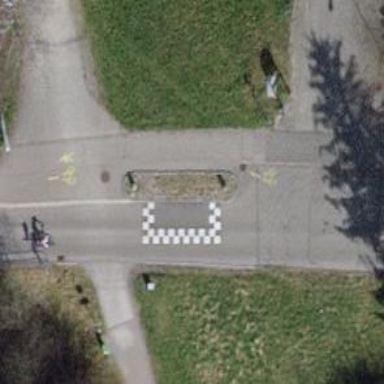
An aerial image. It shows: Traffic calming cushion.